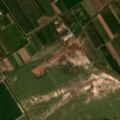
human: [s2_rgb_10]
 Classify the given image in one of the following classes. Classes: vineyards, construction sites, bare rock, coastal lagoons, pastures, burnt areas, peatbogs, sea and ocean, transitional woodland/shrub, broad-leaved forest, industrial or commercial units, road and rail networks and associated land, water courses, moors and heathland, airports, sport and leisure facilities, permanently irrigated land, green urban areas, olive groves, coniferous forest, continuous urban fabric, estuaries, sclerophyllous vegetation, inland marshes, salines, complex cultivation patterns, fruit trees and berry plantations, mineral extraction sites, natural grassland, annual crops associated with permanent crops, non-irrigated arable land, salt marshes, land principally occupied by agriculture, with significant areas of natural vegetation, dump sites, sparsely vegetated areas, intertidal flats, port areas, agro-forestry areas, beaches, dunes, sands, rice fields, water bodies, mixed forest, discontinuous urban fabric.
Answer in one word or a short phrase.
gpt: industrial or commercial units, non-irrigated arable land, pastures, complex cultivation patterns, water bodies